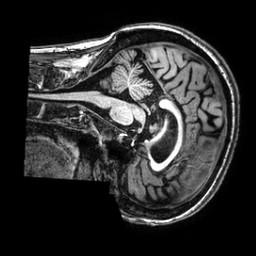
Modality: T1w
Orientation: sagittal
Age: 47
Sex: female
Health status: healthy